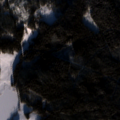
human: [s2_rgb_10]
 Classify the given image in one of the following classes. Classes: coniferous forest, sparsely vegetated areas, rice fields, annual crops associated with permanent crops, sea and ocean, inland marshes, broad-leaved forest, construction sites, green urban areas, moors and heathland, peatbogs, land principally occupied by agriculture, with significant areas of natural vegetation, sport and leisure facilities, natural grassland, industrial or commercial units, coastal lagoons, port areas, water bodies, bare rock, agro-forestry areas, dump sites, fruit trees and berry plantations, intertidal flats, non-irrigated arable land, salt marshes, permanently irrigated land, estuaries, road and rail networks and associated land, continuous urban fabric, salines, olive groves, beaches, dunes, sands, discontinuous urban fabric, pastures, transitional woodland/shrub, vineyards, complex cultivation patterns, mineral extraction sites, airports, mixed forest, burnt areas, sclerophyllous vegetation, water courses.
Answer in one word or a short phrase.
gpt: non-irrigated arable land, coniferous forest, mixed forest, water bodies